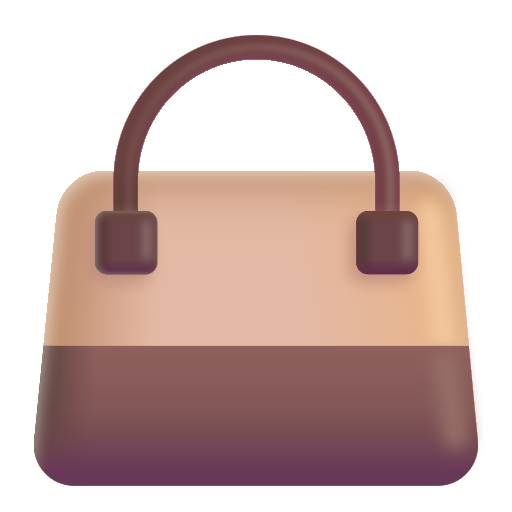
handbag color